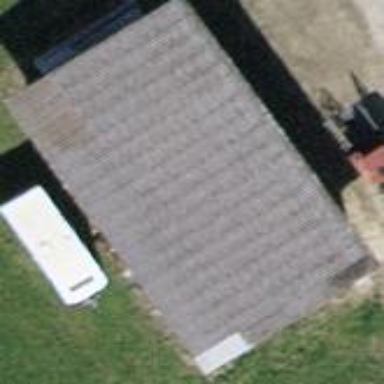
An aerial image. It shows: Garage.